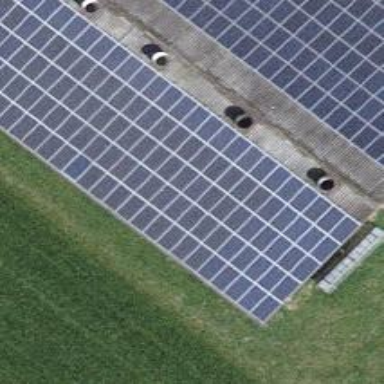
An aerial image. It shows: Solar photovoltaic panel generator.